Aerial crown-view tile of a tropical tree (Barro Colorado Island, Panama), acquired 20250217:
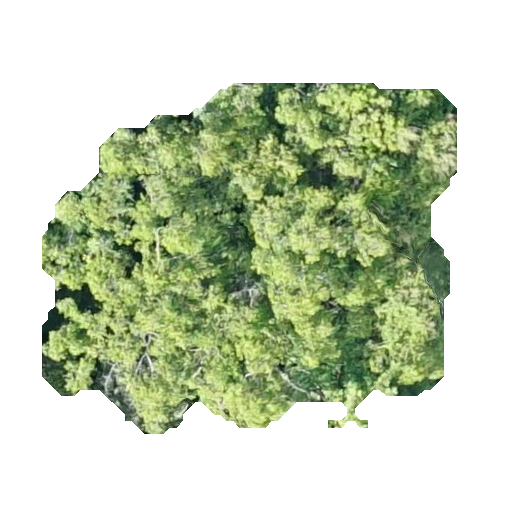
Species: Guatteria lucens
GBIF accepted scientific name: Guatteria lucens
Crown area: 172.676 m²